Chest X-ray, PA view. Patient: 57 years old, sex F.
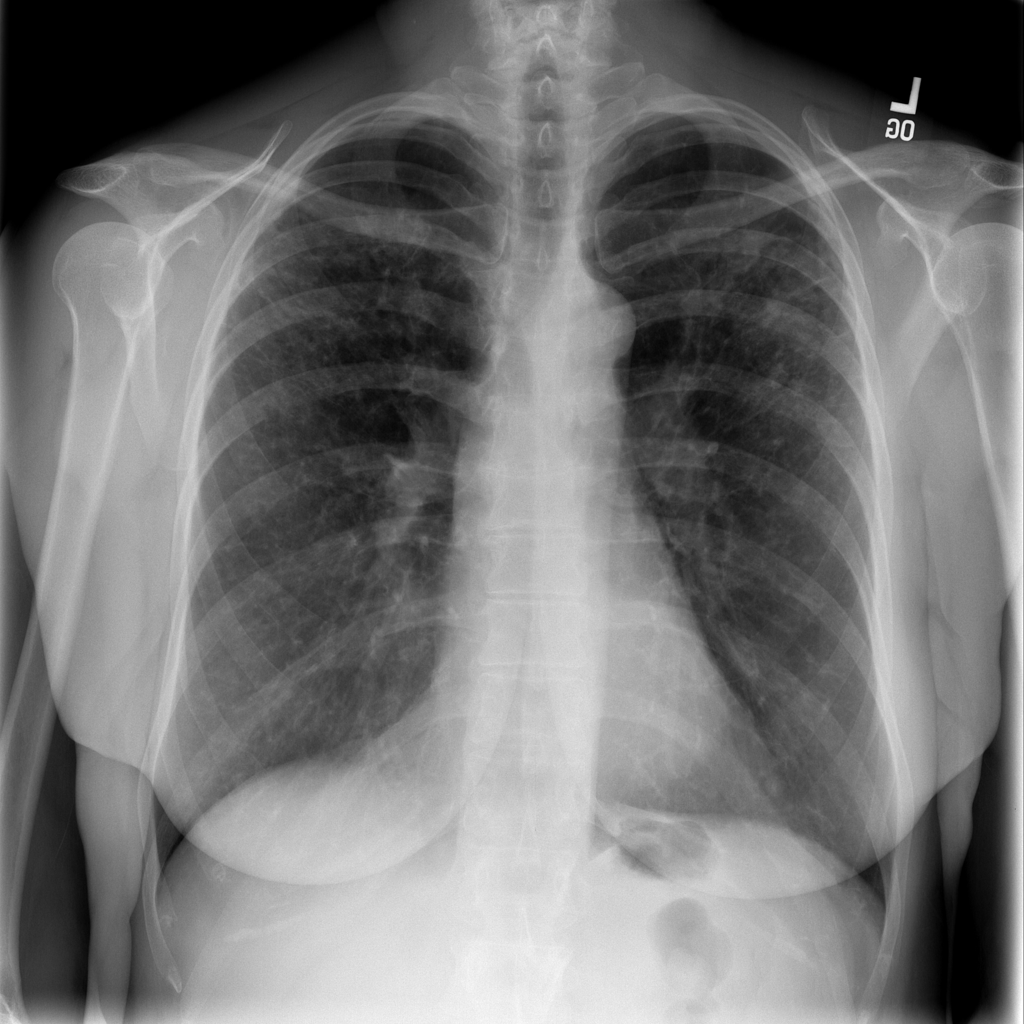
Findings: No Finding